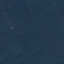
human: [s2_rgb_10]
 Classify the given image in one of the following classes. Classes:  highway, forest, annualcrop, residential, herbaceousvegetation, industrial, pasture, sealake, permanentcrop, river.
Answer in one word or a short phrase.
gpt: Forest